Маленький источник звука, расположенный в точке $A$, и маленький микрофон, расположенный в точке $B$, находятся на расстоянии $L=1~м$ друг от друга. В некоторый момент времени начинает дуть ветер (см. рисунок).
Во сколько раз изменится мощность звука, поглощаемая микрофоном, если известно, что скорость ветра $v=15~м/с$, a скорость звука $c=340~м/с$? Ветер не вызывает завихрения воздуха.
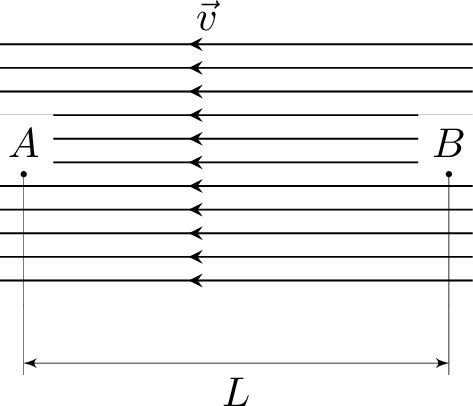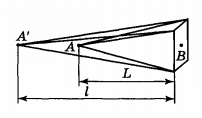
Решение: В отсутствие ветра звуковая энергия, излучаемая точечным источником звука (см. рисунок), распространяется во все стороны одинаково, т. е. изотропно.  Поток энергии в единицу времени сквозь поверхность единичной площади на сфере радиуса $L$ с центром в точке $A$ равен мощности источника звука, деленной на $4 \pi L^{2}$. Когда дует ветер, звук «сносится» в сторону, противоположную направлению от источника на микрофон. В этом случае удобно перейти в систему отсчета, связанную с движущимся потоком воздуха. Поскольку по условию задачи ветер не вносит завихрений, то в этой системе отсчета распространение звука из точки $A$ также изотропно и поток энергии в единицу времени сквозь единичную площадку на сфере радиуса $l$ также обратно пропорционален $l^{2}$. Расстояния в системе отсчета, движущейся с постоянной скоростью $v$, и неподвижной системе отсчета, связаны соотношением$$l=L \frac{c}{c-v}.$$Относительное изменение мощности звуковой энергии, поглощаемой микрофоном, равно$$\left(\frac{L}{l}\right)^{2}=\left(\frac{c-v}{c}\right)^{2} \simeq 0.9.$$
Ответ: $$ \left(\frac{L}{l}\right)^{2}=\left(\frac{c-v}{c}\right)^{2} \simeq 0.9. $$
Темы:
T, Излучение, Всероссийские, Интенсивность, Эффект Допплера